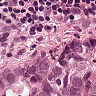
Metastatic tissue present: yes